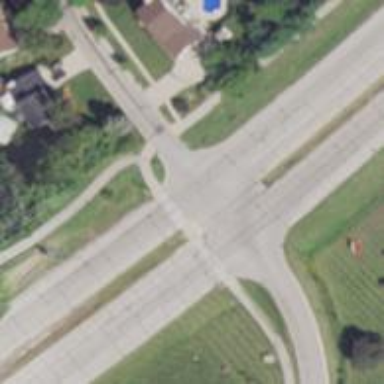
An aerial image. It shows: Crossing on asphalt path.